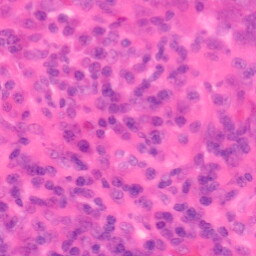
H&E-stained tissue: Colon